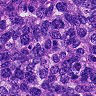
Metastatic tissue present: yes